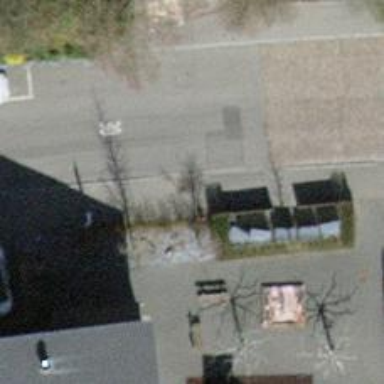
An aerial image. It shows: Bus stop with platform for public transport.